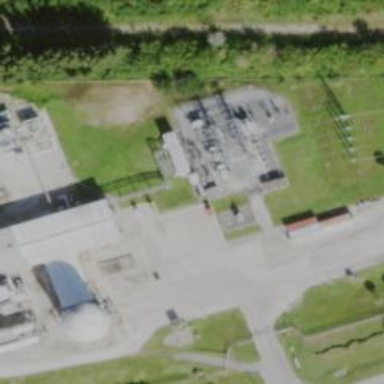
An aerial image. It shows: Industrial power substation enclosed by fence.